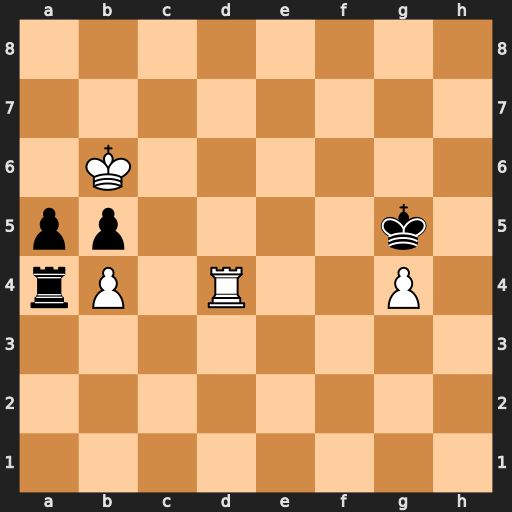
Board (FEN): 8/8/1K6/pp4k1/rP1R2P1/8/8/8
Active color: w
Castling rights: -
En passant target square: -
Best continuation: Rd5+ Kxg4 bxa5